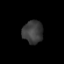
Tissue: prostate
Cell type: T cells
Senescence score: 0.3519
Nuclear area (px): 453
Mean DAPI intensity: 60.046